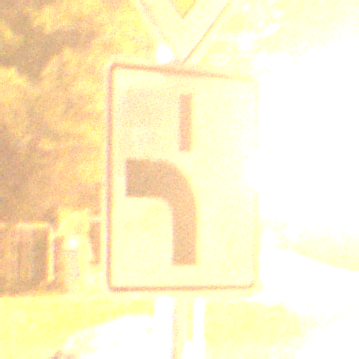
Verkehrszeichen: VerlaufVorfahrtsstrasse5
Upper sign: Vorfahrtsstrasse
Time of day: Night
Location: Outdoor (Urban)
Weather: PartlyCloudy
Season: NotSpecified
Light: Artificial